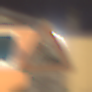
Verkehrszeichen: Arbeitsstelle
Zusatzzeichen unten: HinweiseAufGefahrenDurchVerbaleAngabe6
Umgebung: Outdoor, Urban
Tageszeit: Night
Wetter: PartlyCloudy
Licht: Artificial
Jahreszeit: NotSpecified
Kontrast: HighContrast